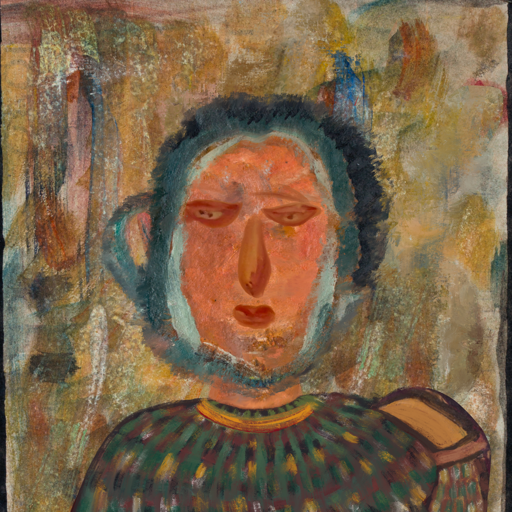
Background: Pipe, Head And Neck Front: Boggyland, Face Front: Pious_Lady, Bust: After_Raid, Hair Front: Boggyland, Head Accessory: Blank, Second Necklace: Blank, Necklace: Mother_And_Son_Son, Baby: Blank